Question: I am making an app in which I am drawing a bitmap on a canvas as a overlay after erasing some part of overlay bitmap I want to save it into sd-card but when is save it contain black
UI like attach screen
And My code is bellow:-
'''
public EraserView(Context context) {
super(context);
setFocusable(true);
setBackgroundResource(R.drawable.back);
// setting paint
mPaint = new Paint();
mPaint.setAlpha(0);
mPaint.setXfermode(new PorterDuffXfermode(PorterDuff.Mode.DST_IN));
mPaint.setColor(Color.TRANSPARENT);
mPaint.setAntiAlias(true);
Resources r = this.getContext().getResources();
Bitmap bm = BitmapFactory.decodeResource(getResources(),
R.drawable.image2);
bitmap = bm.createBitmap(295, 260, Config.ARGB_8888);
pcanvas = new Canvas();
pcanvas.setBitmap(bitmap); // drawXY will result on that Bitmap
pcanvas.drawBitmap(bm, 0, 0, null);
}
@Override
protected void onDraw(Canvas canvas) {
pcanvas.drawCircle(x, y, r, mPaint);
canvas.drawBitmap(bitmap, 0, 0, null);
setBitmap(bitmap);
super.onDraw(canvas);
}
@Override
public boolean onTouchEvent(MotionEvent event) {
switch(event.getAction())
{
case MotionEvent.ACTION_DOWN:
x = (int) event.getX();
y = (int) event.getY();
r = 2;
invalidate();
break;
case MotionEvent.ACTION_UP:
x = (int) event.getX();
y = (int) event.getY();
r = 20;
invalidate();
break;
case MotionEvent.ACTION_MOVE:
x = (int) event.getX();
y = (int) event.getY();
r =2;
invalidate();
break;
case MotionEvent.ACTION_POINTER_UP:
x = (int) event.getX();
y = (int) event.getY();
r = 2;
// Atlast invalidate canvas
invalidate();
break;
}
return true;
}
public void setBitmap(Bitmap bitmap) {
this.bitmap = bitmap;
}
public Bitmap getBitmap() {
return bitmap;
}
'''
But My requirement is only save overlay thanks in advance.
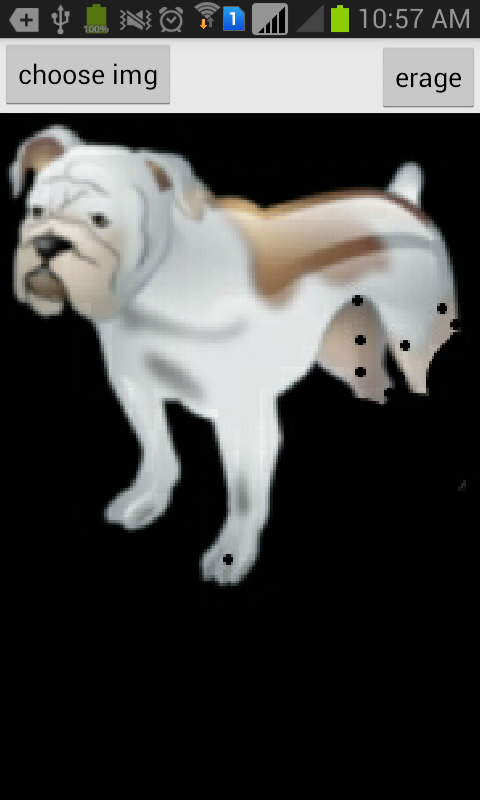
Answer: When CompressFormat is its shows you black background because <URL>, just change CompressFormat to and even save your image in instead jpeg. check below code:
'''
ByteArrayOutputStream objbytes = new ByteArrayOutputStream();
bitmap.compress(Bitmap.CompressFormat.PNG, 100, objbytes);
'''
While delcare path of image, use .png extension.
> directory + "/pics+"+System.currentTimeMillis()+".png";